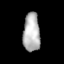
Tissue: lung
Cell type: Others
Senescence score: 0.205
Nuclear area (px): 634
Mean DAPI intensity: 181.156